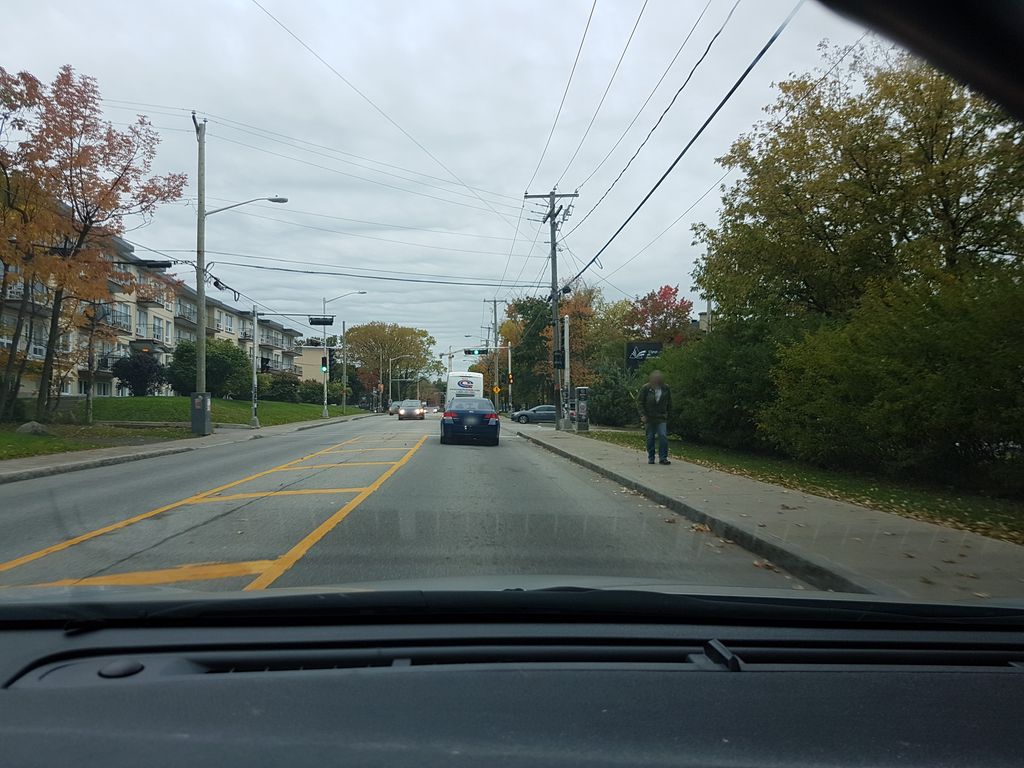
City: quebec_city